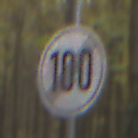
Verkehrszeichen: EndeGeschwindigkeit100
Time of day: MorningAfternoon
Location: Outdoor (Nature)
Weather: Overcast
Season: Autumn
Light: Natural